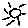
Label: sun